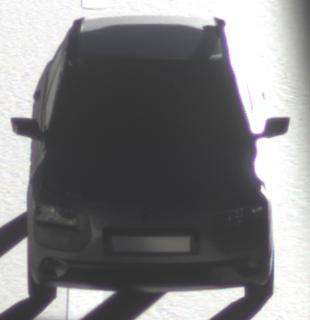
Make: Citroen
Model: C4 Cactus PureTech 75
Detailed model: C4 Cactus
Model produced from: 2014/09
Model produced until: 2015/03
Doors: 5
Color: gray
Road condition: dry road
Daytime: sunrise or sunset
Contrast: high contrast